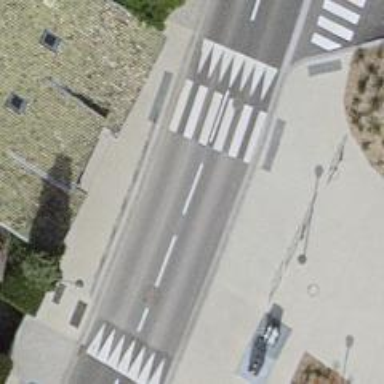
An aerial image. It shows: Uncontrolled zebra crossing on the road.